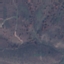
Land use / land cover class: HerbaceousVegetation